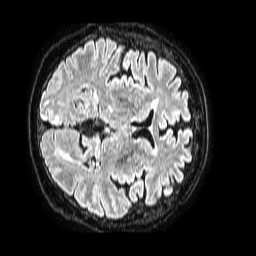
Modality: FLAIR
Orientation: axial
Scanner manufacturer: philips
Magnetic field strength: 1.5 T
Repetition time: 4.8 s
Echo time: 0.3 s